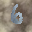
Label: 6